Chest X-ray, AP view. Patient: 32 years old, sex F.
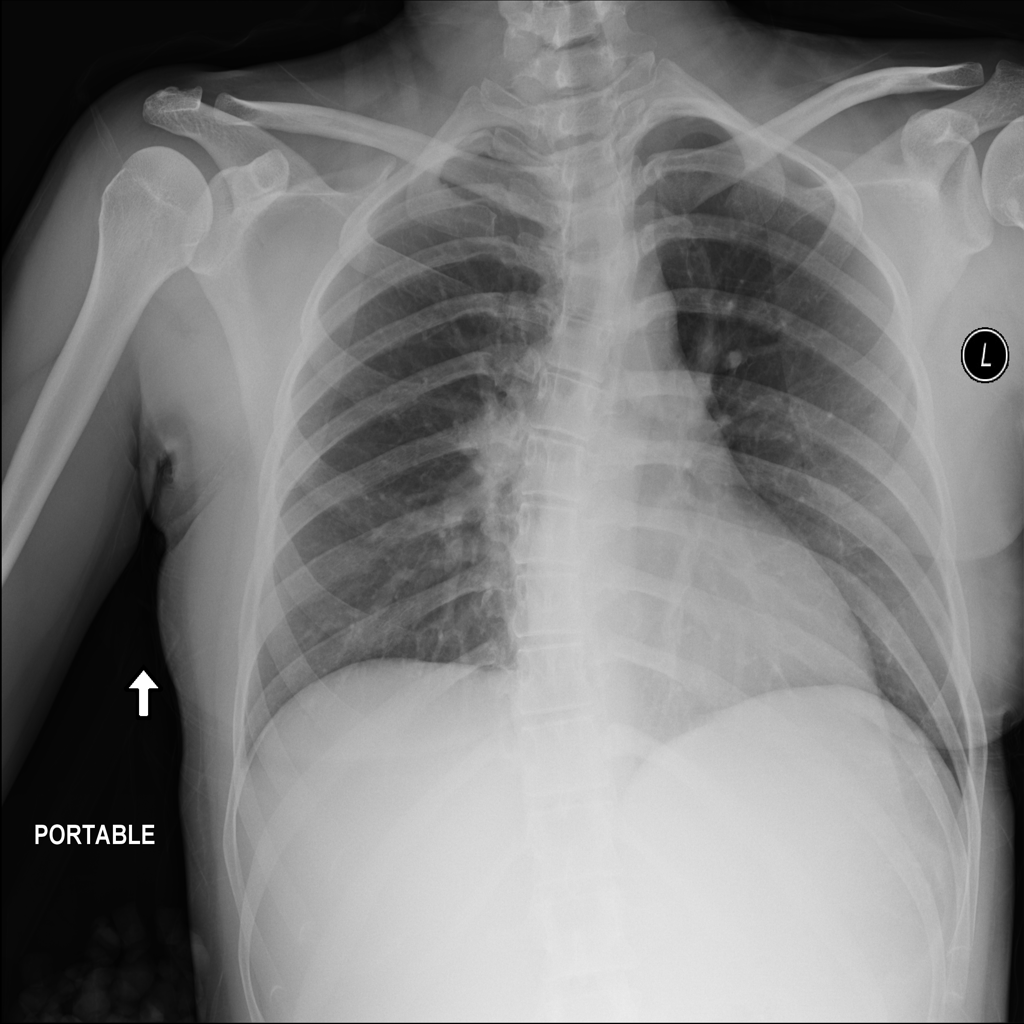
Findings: No Finding